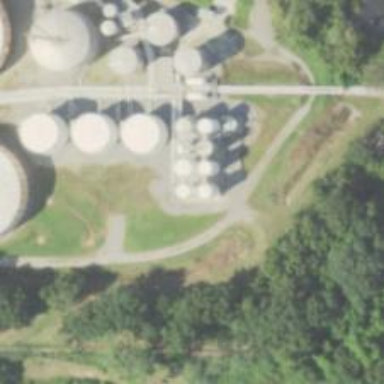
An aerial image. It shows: Storage tank with man-made structure.